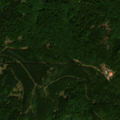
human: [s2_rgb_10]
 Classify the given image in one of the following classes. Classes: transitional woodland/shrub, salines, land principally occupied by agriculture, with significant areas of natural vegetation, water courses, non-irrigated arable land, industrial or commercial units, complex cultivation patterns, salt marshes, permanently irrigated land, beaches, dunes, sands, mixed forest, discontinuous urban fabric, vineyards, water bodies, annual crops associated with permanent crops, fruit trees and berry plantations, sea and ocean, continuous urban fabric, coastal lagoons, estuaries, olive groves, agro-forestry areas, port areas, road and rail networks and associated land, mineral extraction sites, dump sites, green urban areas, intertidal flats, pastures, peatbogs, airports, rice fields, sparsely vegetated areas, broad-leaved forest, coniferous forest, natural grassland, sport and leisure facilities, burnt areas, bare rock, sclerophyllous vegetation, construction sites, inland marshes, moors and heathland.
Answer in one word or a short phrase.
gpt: broad-leaved forest, coniferous forest, mixed forest